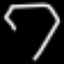
Label: diamond